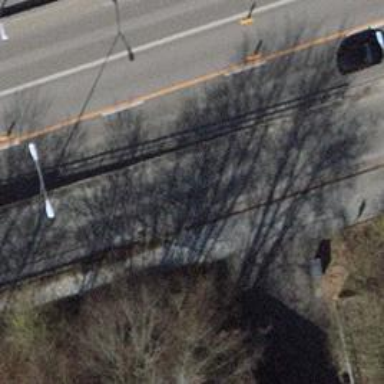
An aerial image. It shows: Unmarked crossing with traffic calming table on the road.